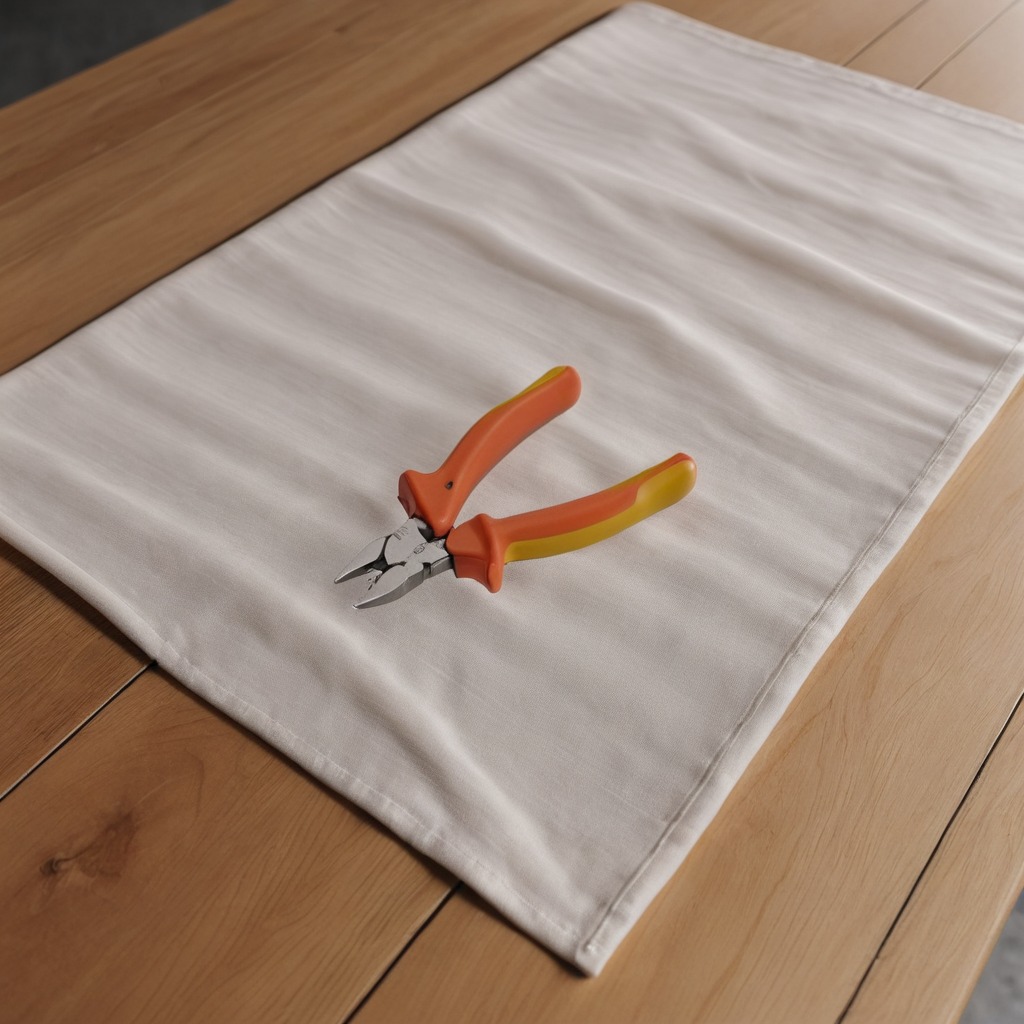
A plier is lying on the wooden table.